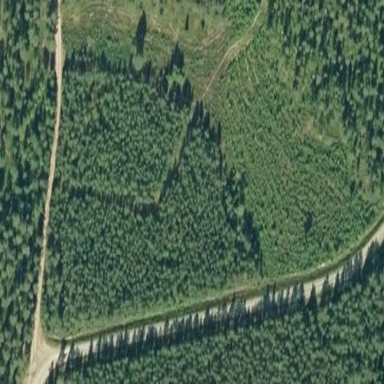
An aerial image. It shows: Forest area.